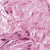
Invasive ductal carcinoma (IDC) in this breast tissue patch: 0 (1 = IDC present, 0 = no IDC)